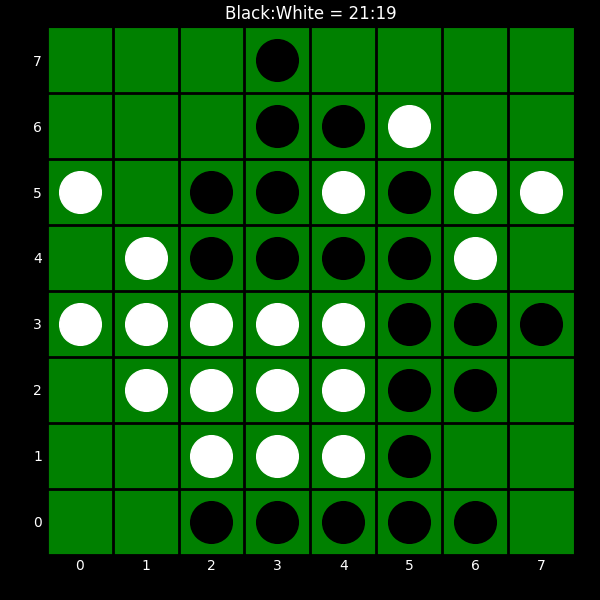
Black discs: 21
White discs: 19